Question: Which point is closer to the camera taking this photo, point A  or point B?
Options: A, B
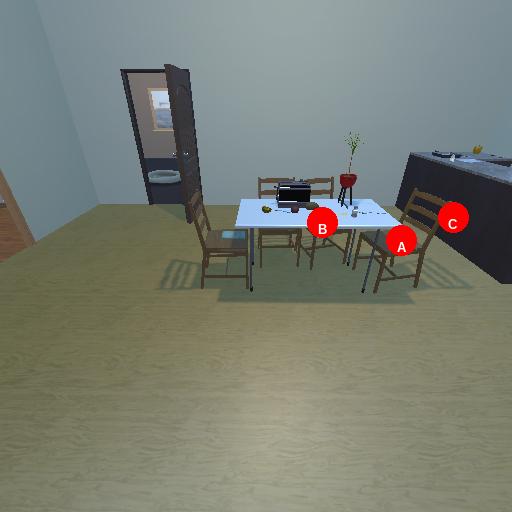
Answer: A